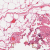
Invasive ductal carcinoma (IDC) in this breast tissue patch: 0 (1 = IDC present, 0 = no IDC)